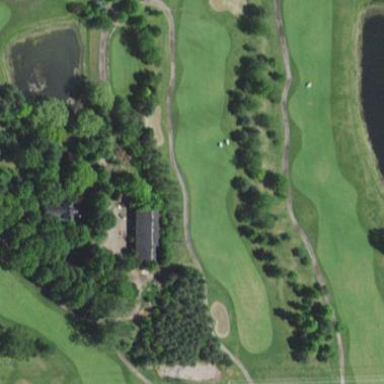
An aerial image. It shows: Golf fairway surrounded by grass.